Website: lowes
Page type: order-returns
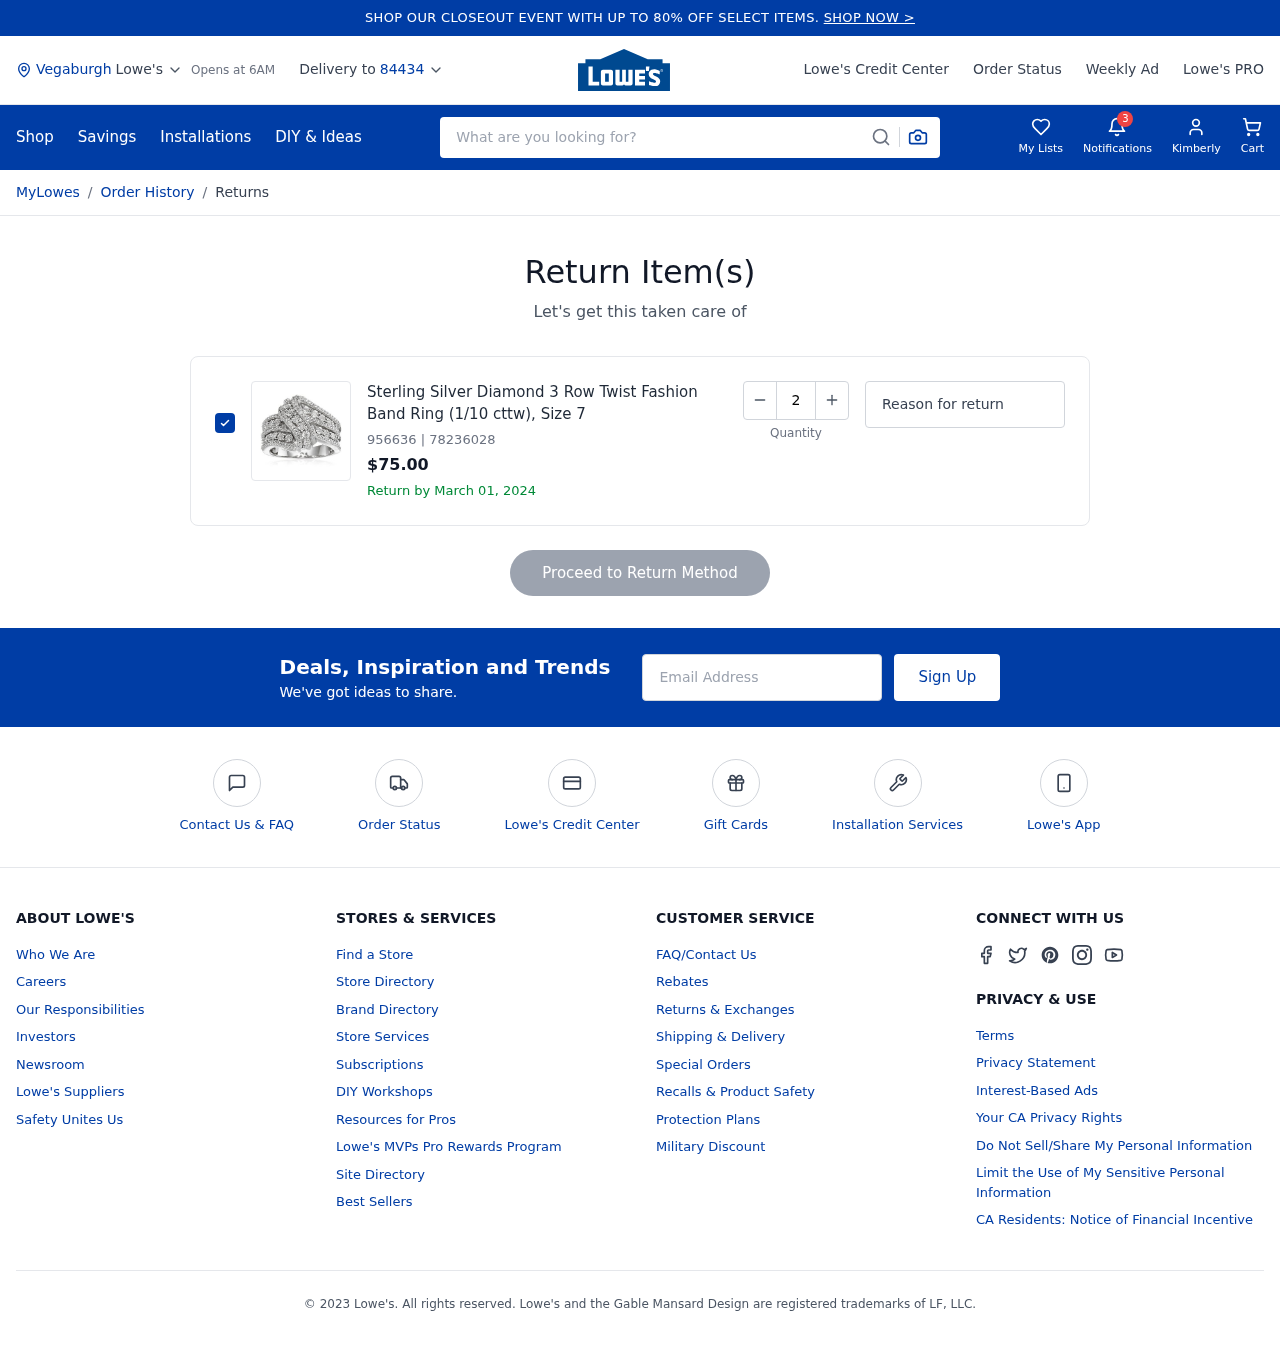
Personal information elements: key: PII_CITY
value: Vegaburgh
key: PII_FIRSTNAME
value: Kimberly
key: PII_POSTCODE
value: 84434
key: PII_EMAIL
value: kimberlyhurst@hotmail.com
Product elements: key: PRODUCT1_NAME
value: Sterling Silver Diamond 3 Row Twist Fashion Band Ring (1/10 cttw), Size 7
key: PRODUCT1_PRICE
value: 75
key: PRODUCT1_ITEM_NUMBER
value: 956636
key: PRODUCT1_MODEL_NUMBER
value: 78236028
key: PRODUCT1_QUANTITY
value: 2
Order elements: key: ORDER_RETURN_BY_DATE
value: March 01, 2024